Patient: sex F, age 73
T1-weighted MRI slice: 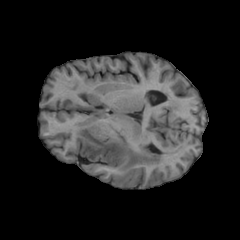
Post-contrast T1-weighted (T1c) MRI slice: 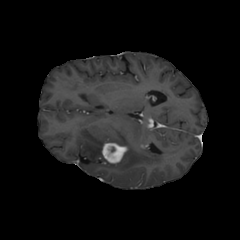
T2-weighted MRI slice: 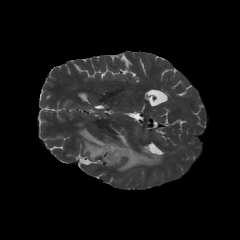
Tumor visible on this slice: yes
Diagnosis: Glioblastoma, IDH-wildtype
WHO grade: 4